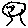
Label: tree